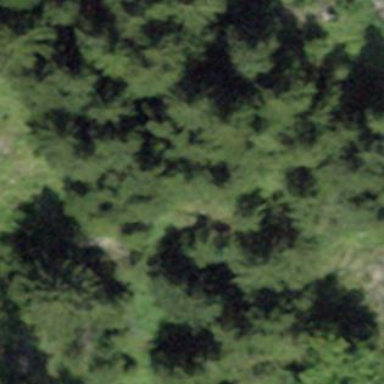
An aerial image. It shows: Forest area.